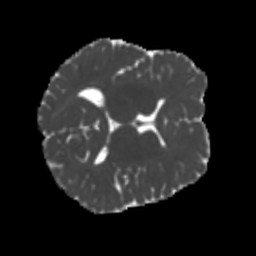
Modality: MD
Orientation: axial
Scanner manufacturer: siemens
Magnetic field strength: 3 T
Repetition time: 4 s
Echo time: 0.0594 s